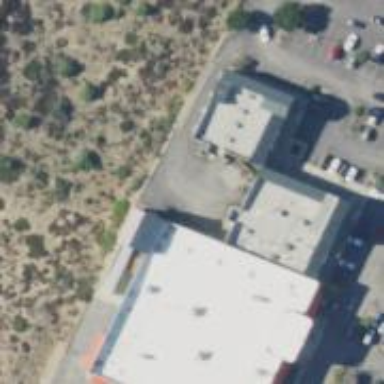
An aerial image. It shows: Retail building.